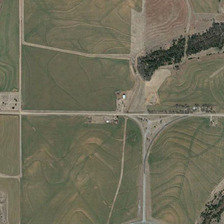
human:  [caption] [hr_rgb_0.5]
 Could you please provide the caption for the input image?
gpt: the textures in the farmland are very beautiful .

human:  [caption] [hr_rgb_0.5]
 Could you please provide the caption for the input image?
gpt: several pieces of farmland s are together .

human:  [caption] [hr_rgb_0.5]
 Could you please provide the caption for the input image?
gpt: the textures in the farmland are very beautiful .

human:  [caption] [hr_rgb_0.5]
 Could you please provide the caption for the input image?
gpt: several pieces of farmland s are together .

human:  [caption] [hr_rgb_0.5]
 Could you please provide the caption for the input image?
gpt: several pieces of farmland s are together .